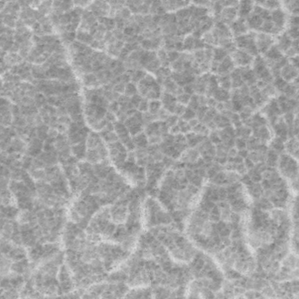
Label: frost